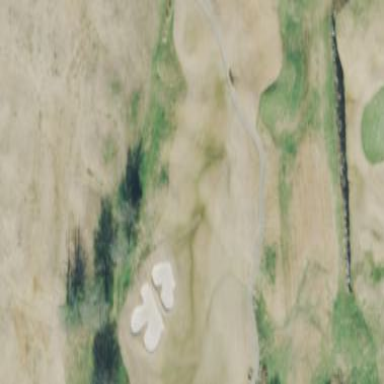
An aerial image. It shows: Golf fairway surrounded by grass.